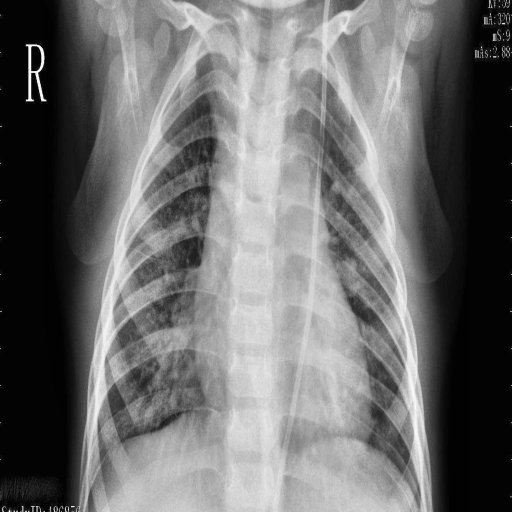
Finding: PNEUMONIA